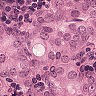
Metastatic tissue present: yes